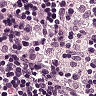
Metastatic tissue present: no